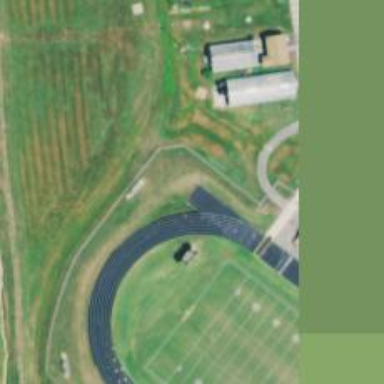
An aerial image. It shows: Track in leisure land.